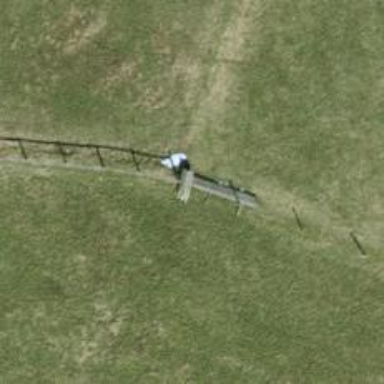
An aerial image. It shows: Fence is in the image.